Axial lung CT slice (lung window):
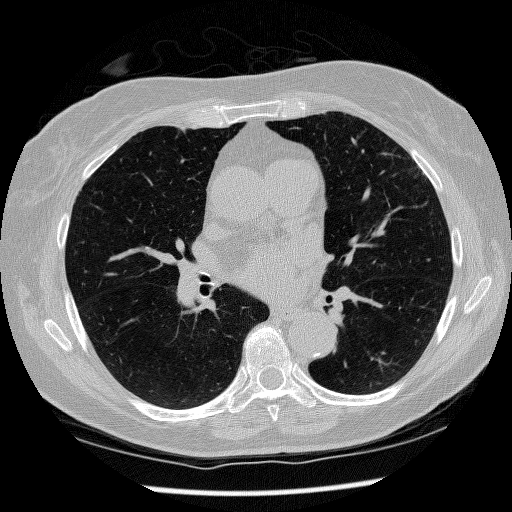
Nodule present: no